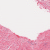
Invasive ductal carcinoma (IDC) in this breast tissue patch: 0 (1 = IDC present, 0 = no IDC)